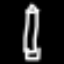
Label: pencil